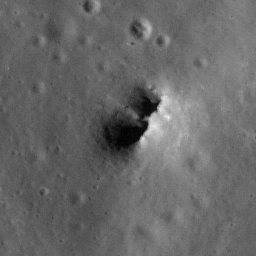
Pit: Copernicus 19b
Host crater: Copernicus
Host type: impact_melt
Lunar coordinates: latitude 10.133, longitude 339.605